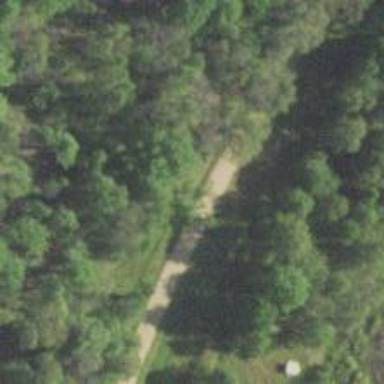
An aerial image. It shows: Abandoned railway spur that is of historic significance.